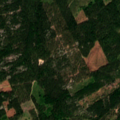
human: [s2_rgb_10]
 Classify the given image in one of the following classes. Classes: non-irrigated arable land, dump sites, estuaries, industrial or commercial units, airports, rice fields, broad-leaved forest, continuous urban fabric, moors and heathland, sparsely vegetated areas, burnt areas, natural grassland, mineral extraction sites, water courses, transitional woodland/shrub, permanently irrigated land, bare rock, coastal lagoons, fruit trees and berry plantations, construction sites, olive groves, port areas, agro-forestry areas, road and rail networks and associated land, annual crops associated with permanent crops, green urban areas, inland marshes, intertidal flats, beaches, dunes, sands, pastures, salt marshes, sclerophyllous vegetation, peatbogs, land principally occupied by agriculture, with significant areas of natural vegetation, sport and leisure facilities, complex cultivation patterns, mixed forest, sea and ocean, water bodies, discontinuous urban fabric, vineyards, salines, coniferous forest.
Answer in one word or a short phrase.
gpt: coniferous forest, transitional woodland/shrub